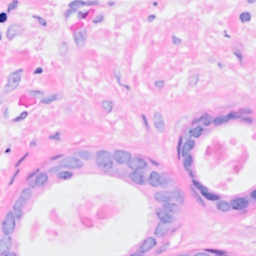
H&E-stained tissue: Breast